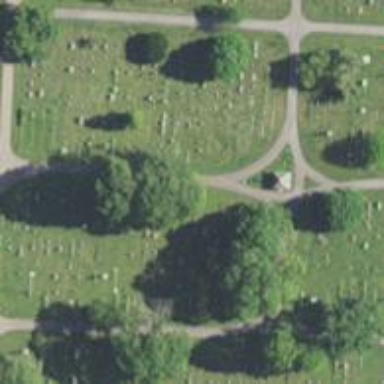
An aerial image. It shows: Historic memorial.